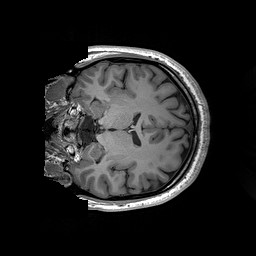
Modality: T1w
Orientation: coronal
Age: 23
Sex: female
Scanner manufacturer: siemens
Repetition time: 2.2 s
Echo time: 0.00244 s